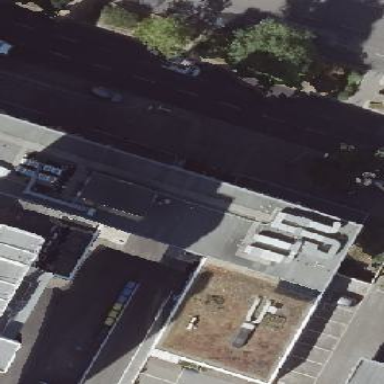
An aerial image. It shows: Building with flat roof.